Question: So I'm trying to add a UISwitch to my table cells on the right.
I first tried <URL>, but when I entered to editing mode in the table, the UISwitch dissapeared.
So now I <URL>, which is working great, no dissapearing. But it adds it to the top left corner.
So I'm trying to add it to the right but I want to stay away of absolute values in order to support all sizes and orientations.
So I'm trying with this code:
'''
[[cell contentView] addSubview:switchView];
switchView.frame = CGRectMake(cell.contentView.frame.size.width -
switchView.frame.size.width,
0,
switchView.frame.size.width,
switchView.frame.size.height);
'''
But this is what I'm getting:

Any ideas how can I fix this?
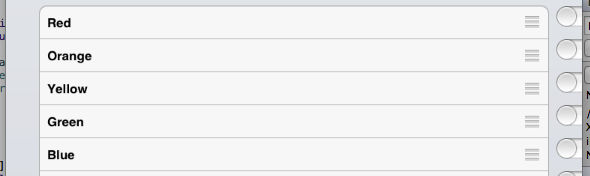
Answer: You need to set the appropriate autoresizing masks or layout constraints on the switch.
If you're using springs and struts, you want the switch to have a flexible left margin only. This will keep it a fixed distance from the right hand edge of your superview - the content view is very likely resized between you adding the switch and it appearing on the screen.
To set this mask:
'''
switchView.autoresizingMask = UIViewAutoresizingFlexibleLeftMargin;
'''
If you're using Auto layout (which makes not using specific frame values very easy!), you need to pin the switch to the right edge of the superview - '[switch]-|' in visual format.